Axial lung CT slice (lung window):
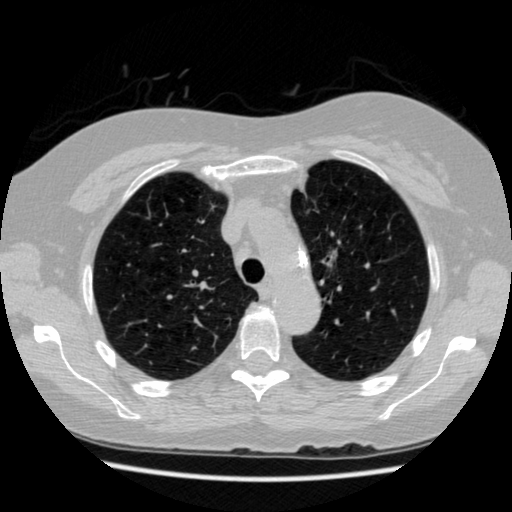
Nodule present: yes
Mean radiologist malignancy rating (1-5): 2